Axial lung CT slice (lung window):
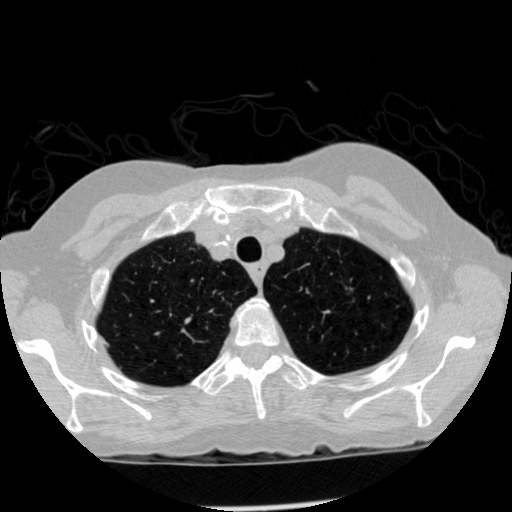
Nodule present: no